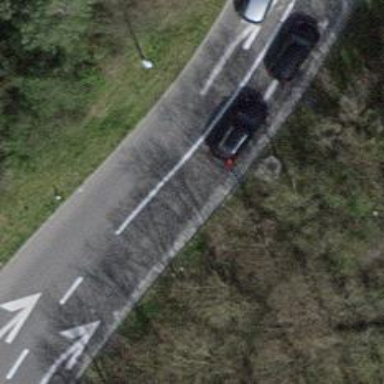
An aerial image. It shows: Asphalt road with primary link designation.